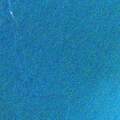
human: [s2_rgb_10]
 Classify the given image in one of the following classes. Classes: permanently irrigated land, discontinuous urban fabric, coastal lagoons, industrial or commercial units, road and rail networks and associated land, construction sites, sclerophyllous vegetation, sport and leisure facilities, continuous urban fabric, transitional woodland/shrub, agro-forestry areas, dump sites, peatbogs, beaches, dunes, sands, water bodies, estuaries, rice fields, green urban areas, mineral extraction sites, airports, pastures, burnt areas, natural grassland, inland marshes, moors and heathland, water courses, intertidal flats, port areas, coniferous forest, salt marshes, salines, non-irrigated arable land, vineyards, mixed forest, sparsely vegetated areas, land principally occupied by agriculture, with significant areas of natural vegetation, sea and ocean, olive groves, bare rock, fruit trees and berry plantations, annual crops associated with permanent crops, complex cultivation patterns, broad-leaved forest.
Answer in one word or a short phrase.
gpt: sea and ocean